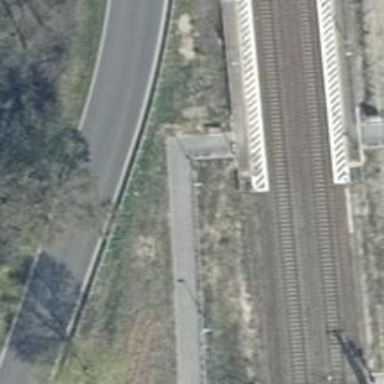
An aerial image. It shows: Platform at the railway with shelter for public transport.